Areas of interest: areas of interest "Educational"
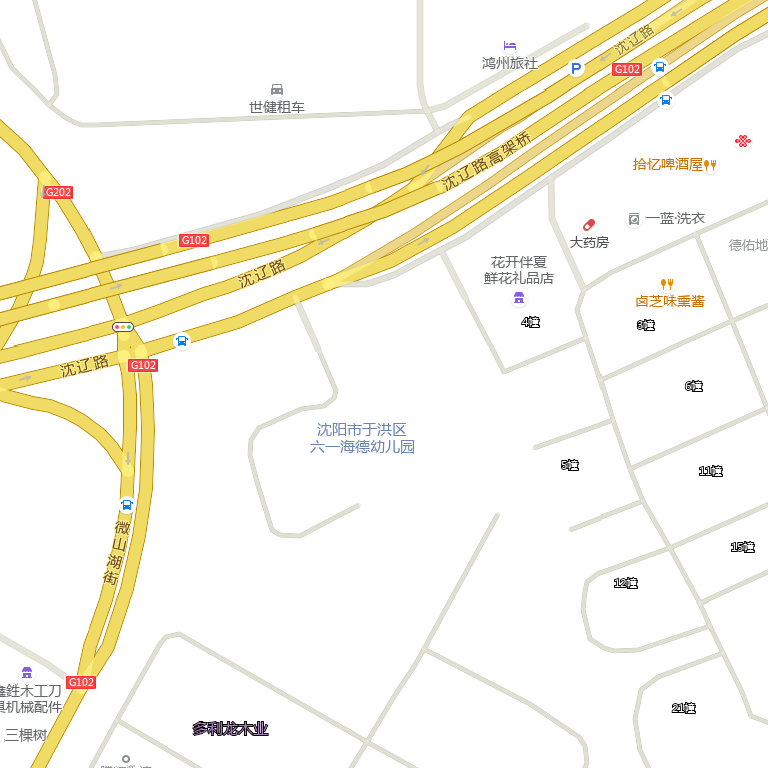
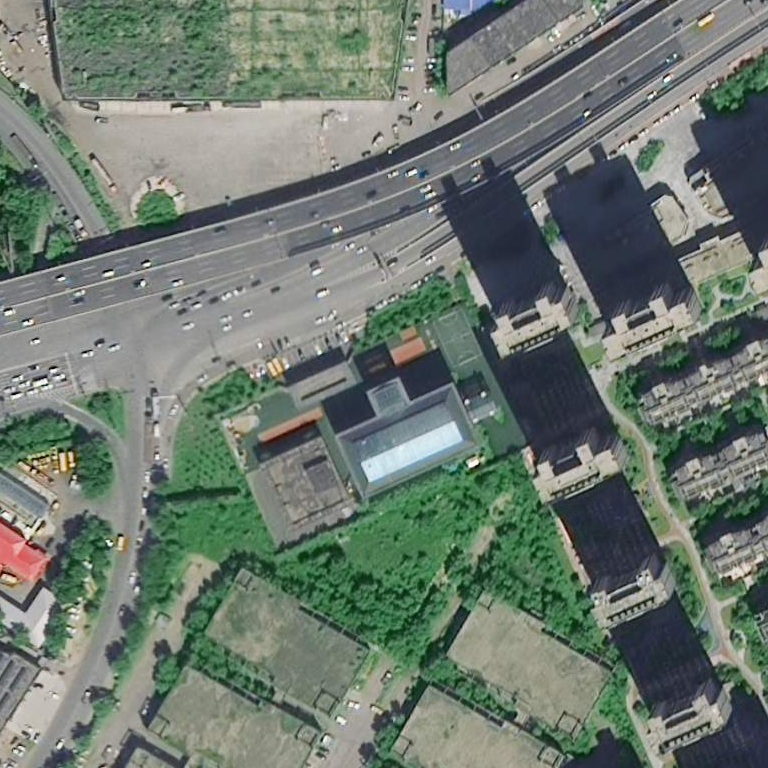